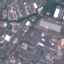
Land use / land cover: Industrial